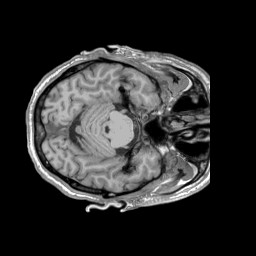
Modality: T1w
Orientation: coronal